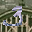
Label: 3